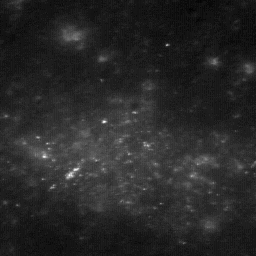
Host type: background_regolith
Lunar coordinates: latitude nan, longitude nan